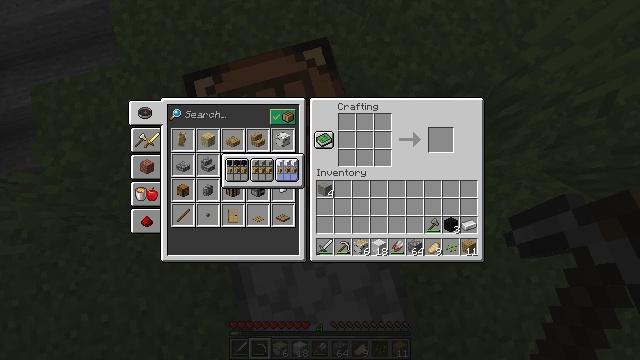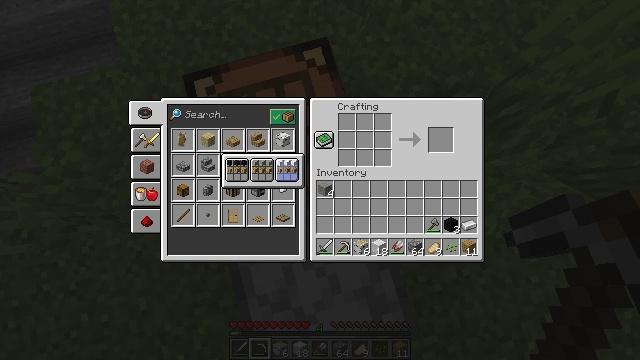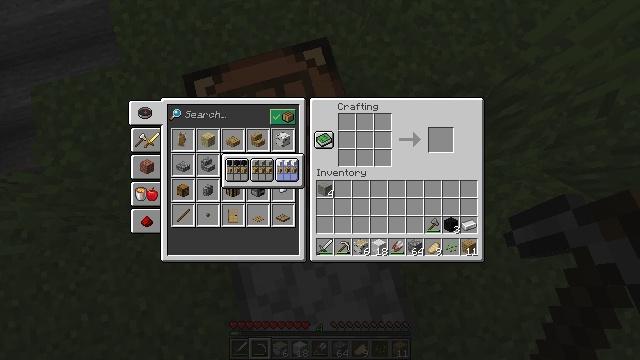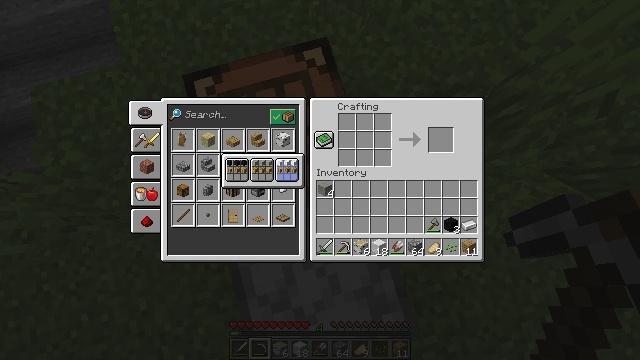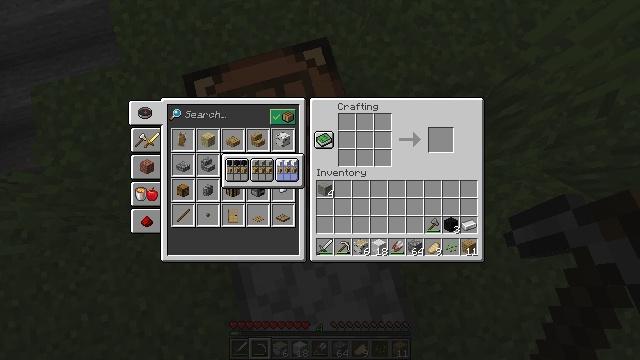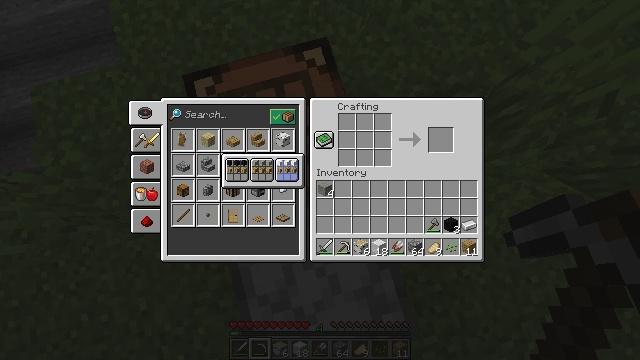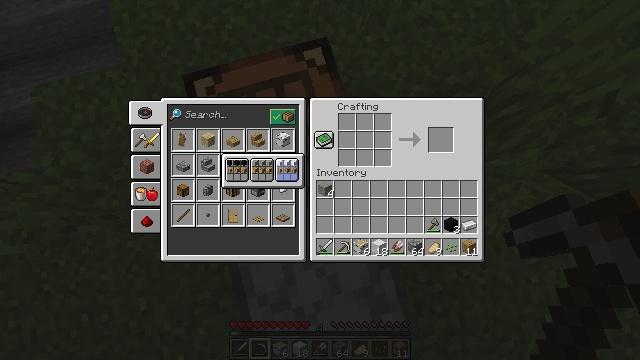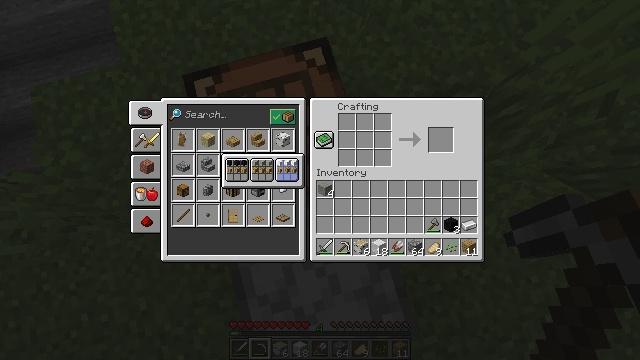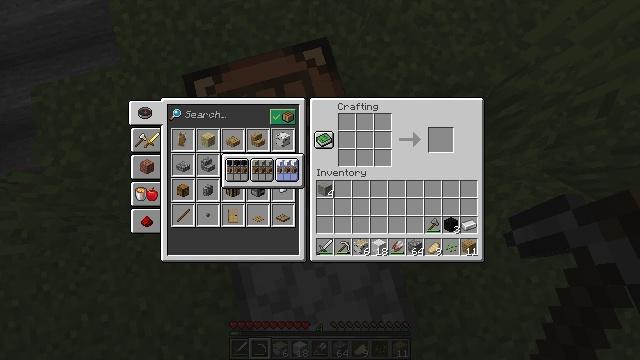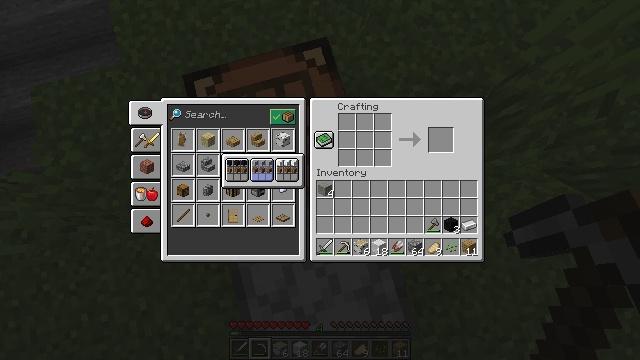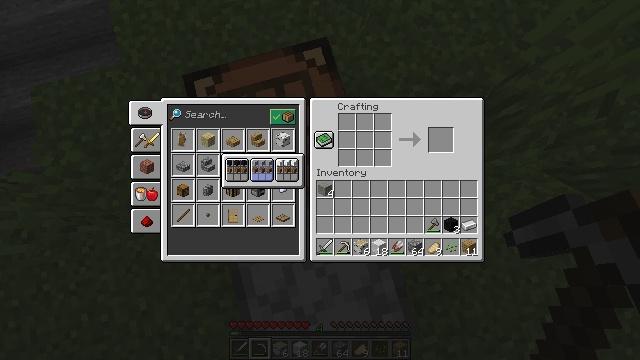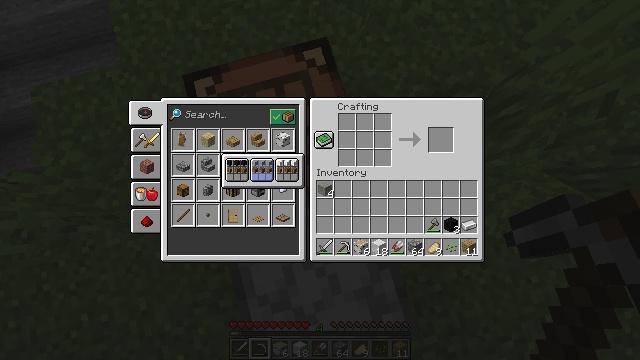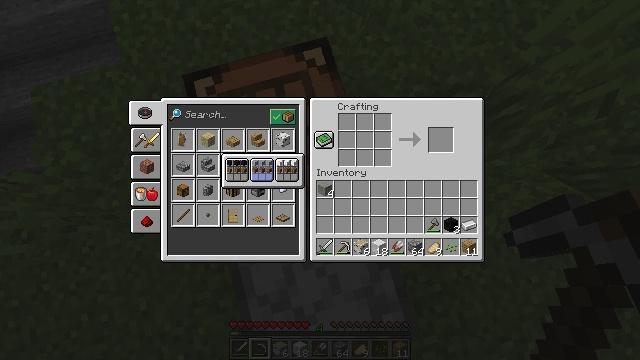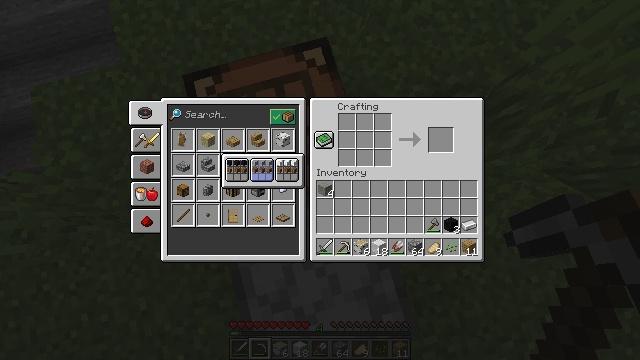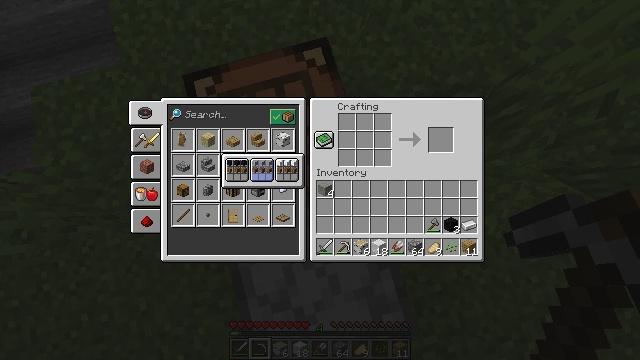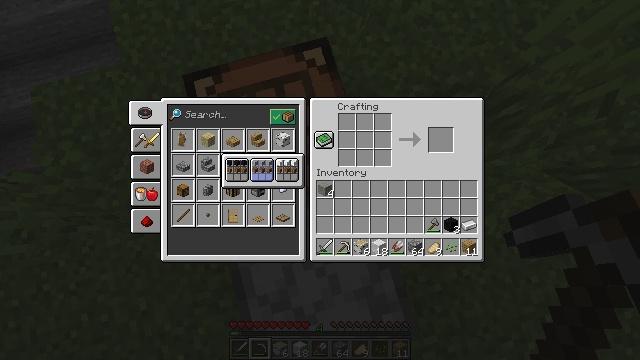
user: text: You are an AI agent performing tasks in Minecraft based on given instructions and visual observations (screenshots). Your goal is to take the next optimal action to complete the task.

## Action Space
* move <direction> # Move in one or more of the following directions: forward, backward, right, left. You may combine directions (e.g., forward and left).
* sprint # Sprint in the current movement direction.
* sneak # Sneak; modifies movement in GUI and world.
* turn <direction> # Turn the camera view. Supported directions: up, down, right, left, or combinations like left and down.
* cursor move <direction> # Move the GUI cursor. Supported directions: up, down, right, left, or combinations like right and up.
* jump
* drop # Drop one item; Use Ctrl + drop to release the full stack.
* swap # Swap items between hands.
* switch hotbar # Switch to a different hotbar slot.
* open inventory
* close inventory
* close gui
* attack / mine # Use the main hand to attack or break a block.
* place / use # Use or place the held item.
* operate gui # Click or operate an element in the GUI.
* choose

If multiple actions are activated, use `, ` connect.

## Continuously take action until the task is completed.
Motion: motion action
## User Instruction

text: Use crafting table to make a black bed.
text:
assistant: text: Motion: no_op
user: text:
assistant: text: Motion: no_op
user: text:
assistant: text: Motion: no_op
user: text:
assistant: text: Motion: no_op
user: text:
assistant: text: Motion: no_op
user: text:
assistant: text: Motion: no_op
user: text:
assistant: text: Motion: no_op
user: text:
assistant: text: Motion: turn left
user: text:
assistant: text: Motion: turn left
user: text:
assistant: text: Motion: no_op
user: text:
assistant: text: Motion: no_op
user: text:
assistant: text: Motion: no_op
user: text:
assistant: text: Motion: no_op
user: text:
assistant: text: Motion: no_op
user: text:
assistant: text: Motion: no_op
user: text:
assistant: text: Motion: no_op
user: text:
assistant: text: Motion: attack / mine
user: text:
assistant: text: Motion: attack / mine
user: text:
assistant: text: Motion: attack / mine
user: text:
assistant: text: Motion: attack / mine
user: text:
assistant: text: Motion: no_op
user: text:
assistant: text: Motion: no_op
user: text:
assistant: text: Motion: no_op
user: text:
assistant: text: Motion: no_op
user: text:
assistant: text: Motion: no_op
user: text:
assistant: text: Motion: no_op
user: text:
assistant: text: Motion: no_op
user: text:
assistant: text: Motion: turn right and down
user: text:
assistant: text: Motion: turn right and down
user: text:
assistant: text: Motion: turn right and down